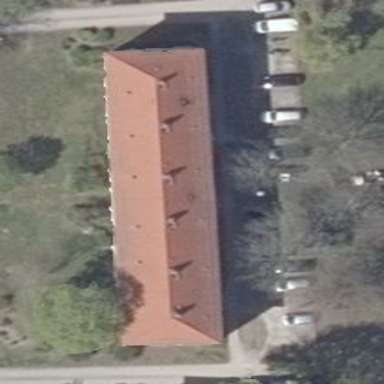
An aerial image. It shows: Image showing building with apartments.